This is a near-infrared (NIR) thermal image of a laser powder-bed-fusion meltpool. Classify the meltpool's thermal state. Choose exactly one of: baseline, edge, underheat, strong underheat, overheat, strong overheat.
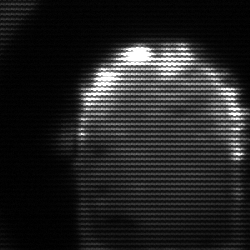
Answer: baseline